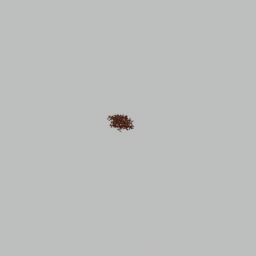
Label: architecture